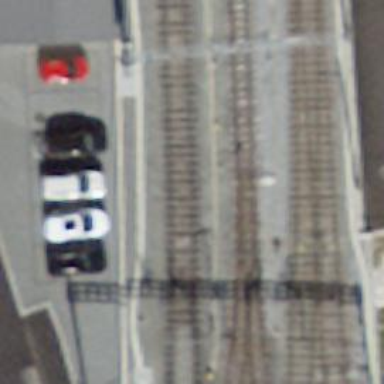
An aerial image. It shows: Narrow-gauge railway yard with electrified contact lines.